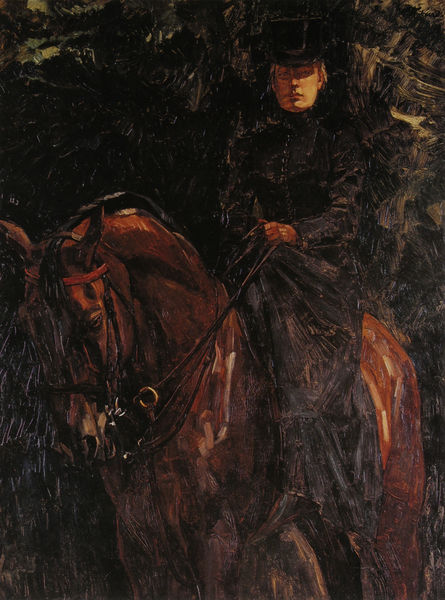
Titel: Ida Görz zu Pferde
Künstler: Heinrich Wilhelm Trübner
Standort: Berlin
Institution: Staatliche Museen zu Berlin, Preußischer Kulturbesitz
Schlagwörter: baum, dunkel, gemälde, hand, kopf, mann, schatten, bäume, gelb, grob, grün, impressionismus, landschaft, ocker, sitzen, braun, frau, frisur, grau, haar, handschuh, handschuhe, hintergrund, hut, kleid, licht, mund, nacht, nase, ohr, schwarz, dame, rot, beige, rock, zylinder, augen, böse, gesicht, halten, mensch, ärmel, bild, bildnis, hände, portrait, porträt, öl, pastos, auge, mantel, realismus, zilinder, knopf, ohren, potrait, wald, pferd, reiter, ausritt, fell, mähne, reiten, reiterin, ritt, sattel, schweif, steigbügel, zaumzeug, zügel, herrschaft, düster, haltung, ölgemälde, duktus, ernst, streng, finster, glanz, aufrecht, maler, glänzend, metall, menzel, gesenkt, edel, knöpfe, knopfleiste, geneigt, striche, leuchten, geschirr, baun, strich, wirr, leinwand, tanne, pinsel, schimmel, pinselstrich, damensattel, damensitz, trense, fuchs, kiefer, ross, dressur, leder, nüstern, rotbraun, knopfreihe, brauner, halfter, zaum, blinken, edeldame, knäpfe, korsett, kreckelee, lederhandschuh, lederhandschuhe, mehne, pfarrere, pferdekopf, pferderücken, reitkleid, stute, zaunzeug, satel, unruhig, reitend, schwarzes kleid, 19. jahrhundert, ohne umgebung, herrschaftt, gebremst, potät, mqnn